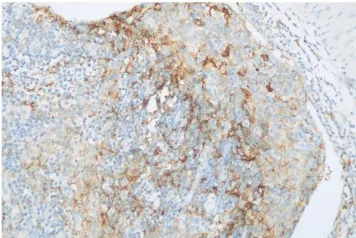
Histopathology of gallbladder carcinoma. (B) PD-L1 immunohistochemistry (antibody Ventana SP263), original magnification x200.
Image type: pathology (immunostaining)